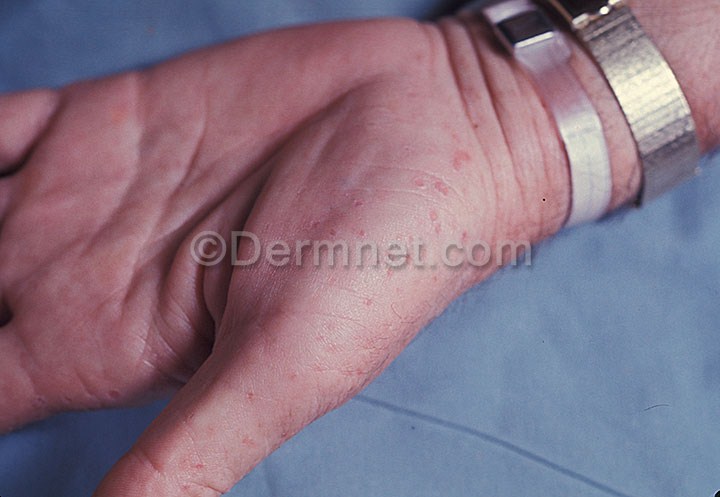
Disease: Actinic Keratosis Basal Cell Carcinoma and other Malignant Lesions